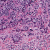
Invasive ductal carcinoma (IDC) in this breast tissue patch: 1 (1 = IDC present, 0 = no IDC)